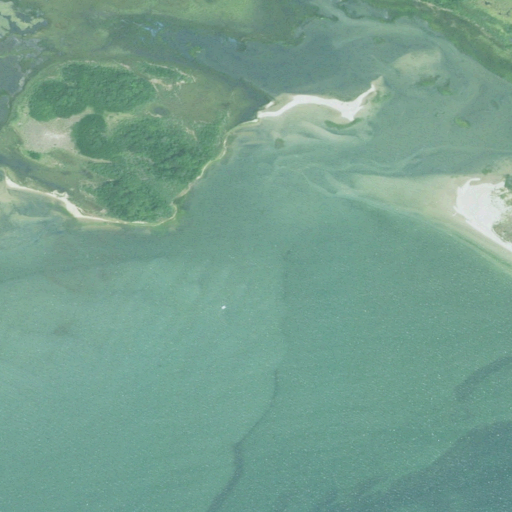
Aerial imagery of island in Rhode Island named Skippers Island containing open water, herbaceous wetlands, barren land, woody wetlands, and mixed forest